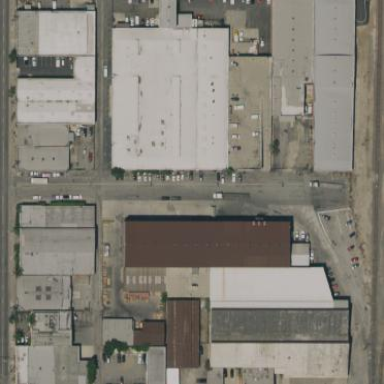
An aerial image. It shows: Industrial building.